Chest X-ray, PA view. Patient: 56 years old, sex M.
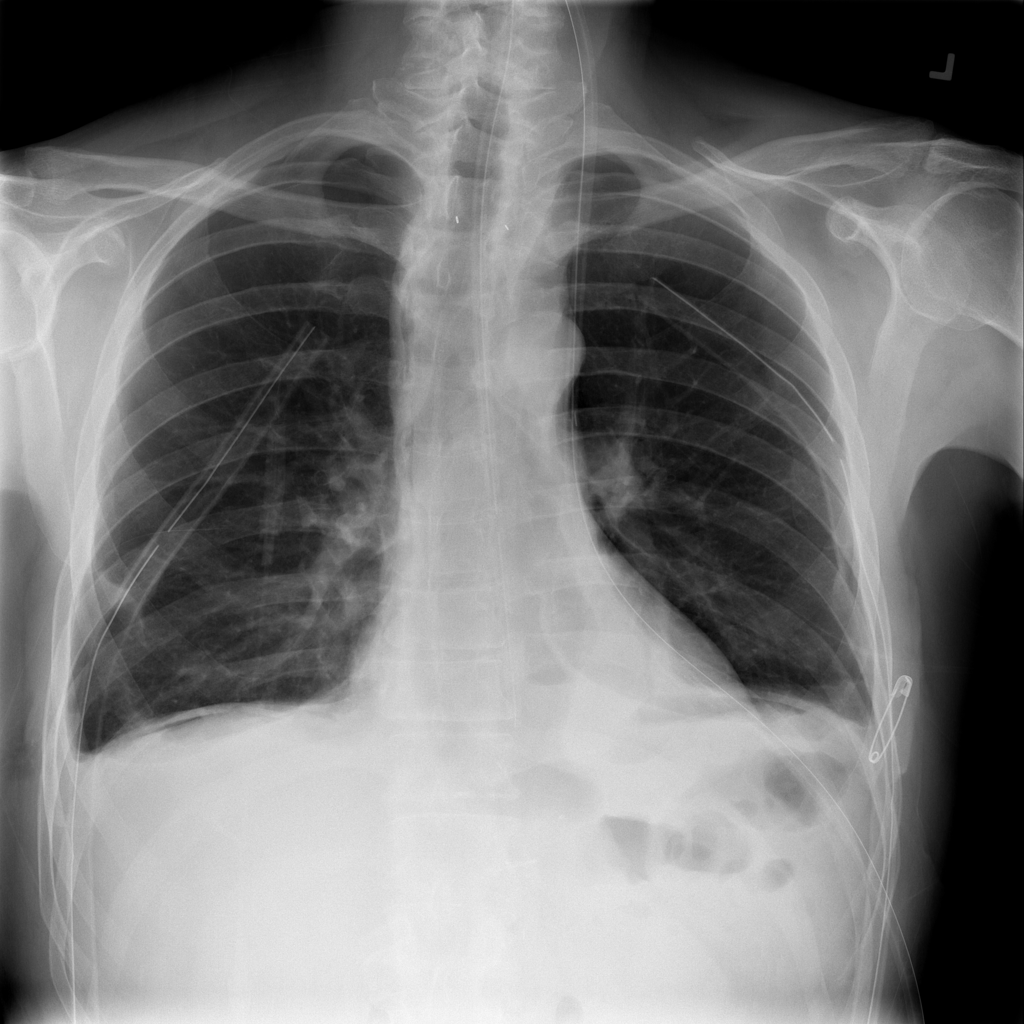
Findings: No Finding